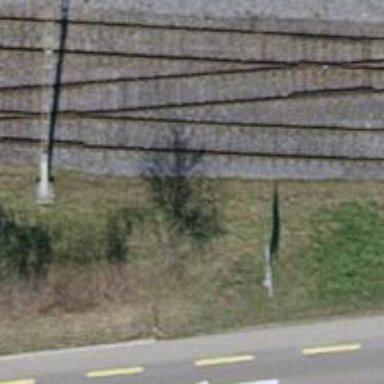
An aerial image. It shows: Railway buffer stop.